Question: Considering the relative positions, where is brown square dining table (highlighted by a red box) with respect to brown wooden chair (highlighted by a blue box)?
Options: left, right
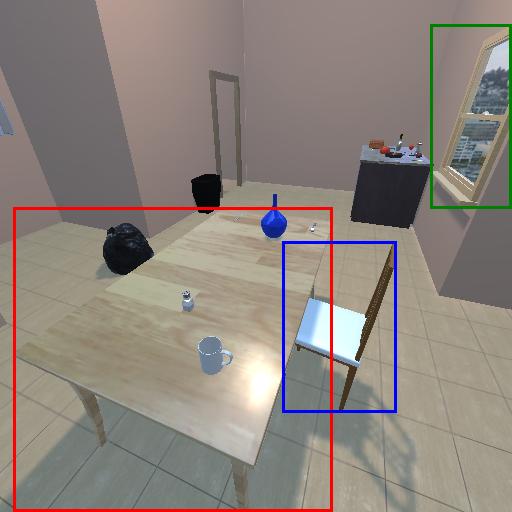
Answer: left